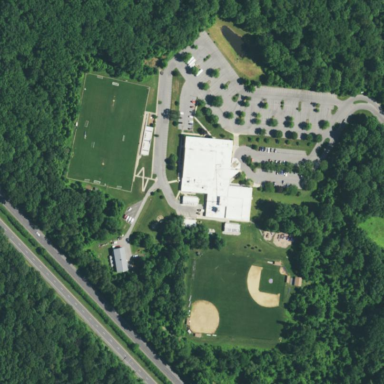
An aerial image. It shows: School.